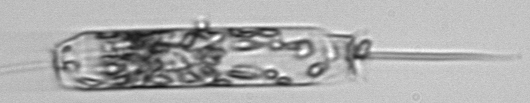
Label: Ditylum_brightwellii